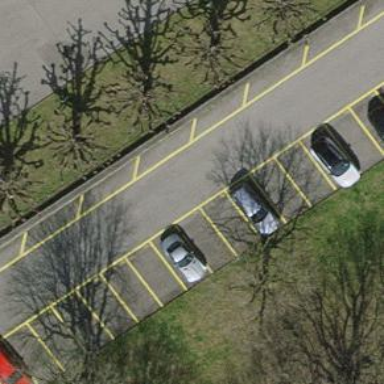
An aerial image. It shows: Street-side parking area.